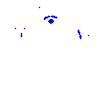
Particle: electron